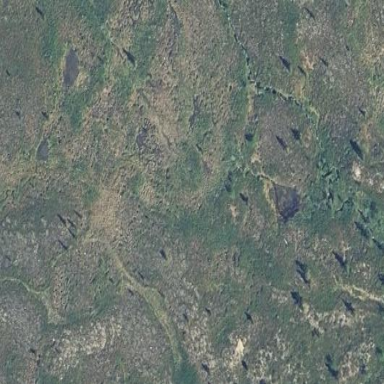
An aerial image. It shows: Bog wetland.